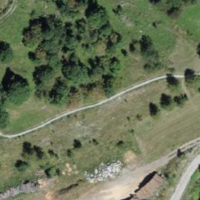
EUNIS habitat code: 24
Species observed at this site:
Coenonympha pamphilus
Melanargia galathea